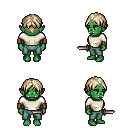
a pixel art fantasy rpg character, female body template, orc, green skin, white long-sleeve shirt, teal pants, white blonde parted hairstyle, leather bracers, dagger, four views (front, back, left, right), 2x2 character sprite sheet, small pixel art, hard edges, no anti-aliasing